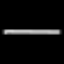
Label: line